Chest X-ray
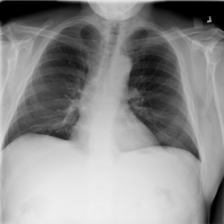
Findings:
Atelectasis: negative
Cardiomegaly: negative
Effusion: negative
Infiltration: negative
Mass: negative
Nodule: negative
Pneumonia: negative
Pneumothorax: negative
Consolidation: negative
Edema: negative
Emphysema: negative
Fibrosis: negative
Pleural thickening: negative
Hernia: negative